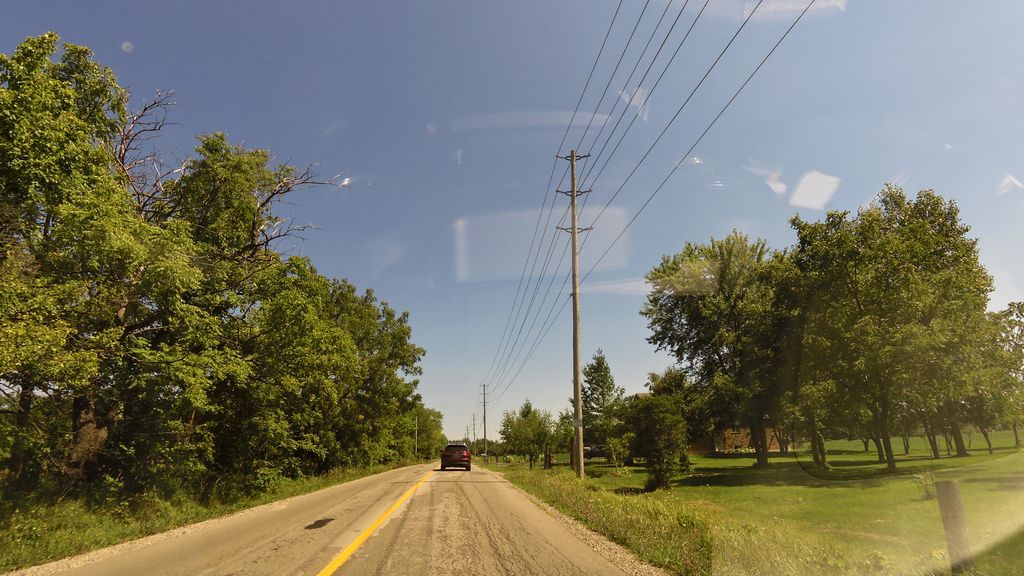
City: hamilton